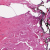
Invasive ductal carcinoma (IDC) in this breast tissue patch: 0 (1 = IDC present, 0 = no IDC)